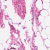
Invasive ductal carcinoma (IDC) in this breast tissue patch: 0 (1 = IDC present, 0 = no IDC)